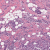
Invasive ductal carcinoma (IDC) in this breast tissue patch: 1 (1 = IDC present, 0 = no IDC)